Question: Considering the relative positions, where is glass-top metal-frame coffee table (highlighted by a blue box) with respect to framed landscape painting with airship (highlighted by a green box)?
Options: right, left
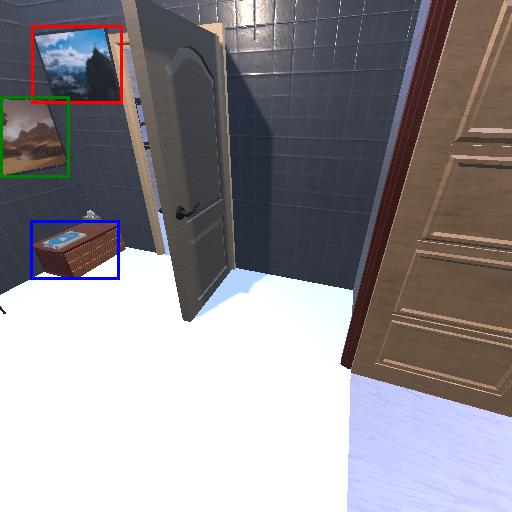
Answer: right